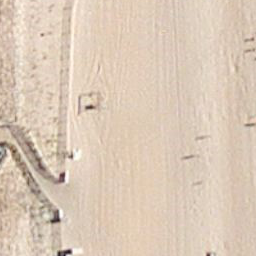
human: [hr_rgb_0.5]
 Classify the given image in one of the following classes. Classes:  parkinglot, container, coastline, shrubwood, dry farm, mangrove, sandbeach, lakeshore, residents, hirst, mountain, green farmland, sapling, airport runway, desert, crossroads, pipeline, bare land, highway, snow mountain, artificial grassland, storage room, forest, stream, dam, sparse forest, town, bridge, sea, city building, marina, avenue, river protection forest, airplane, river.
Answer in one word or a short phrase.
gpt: sandbeach